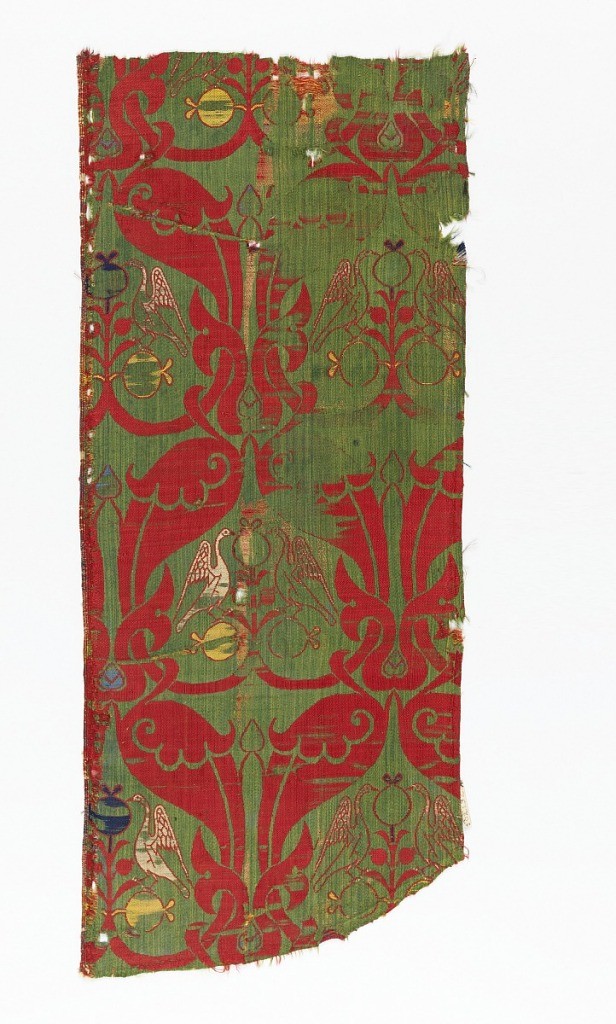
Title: Fragments
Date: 15th century
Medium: silk Technique: 4&1 satin patterned by plain weave (lampas)
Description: Affronted birds perching on pomegranites within cartouches in red, white, yellow and blue on green.